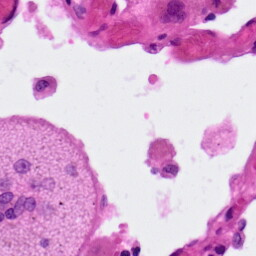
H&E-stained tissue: Lung